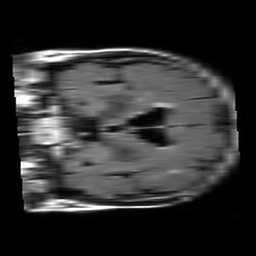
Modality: FLAIR
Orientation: coronal
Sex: female
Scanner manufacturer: philips
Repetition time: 11 s
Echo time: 0.125 s